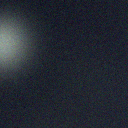
Screen state: off